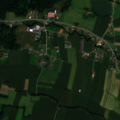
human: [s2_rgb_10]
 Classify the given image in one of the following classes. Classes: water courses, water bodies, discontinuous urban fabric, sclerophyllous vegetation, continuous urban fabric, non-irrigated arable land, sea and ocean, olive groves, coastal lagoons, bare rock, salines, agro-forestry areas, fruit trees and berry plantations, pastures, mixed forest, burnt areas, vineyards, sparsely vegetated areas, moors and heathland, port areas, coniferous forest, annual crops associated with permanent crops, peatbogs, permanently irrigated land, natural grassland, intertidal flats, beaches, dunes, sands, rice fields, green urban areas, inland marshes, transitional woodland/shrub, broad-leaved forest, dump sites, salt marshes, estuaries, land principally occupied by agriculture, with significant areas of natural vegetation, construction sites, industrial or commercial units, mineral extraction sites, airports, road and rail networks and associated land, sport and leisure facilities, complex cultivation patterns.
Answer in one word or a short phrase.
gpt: discontinuous urban fabric, non-irrigated arable land, complex cultivation patterns, mixed forest